Question: I am trying to create a flexible div with a background as shown below, any suggestions on how i can do it in css?

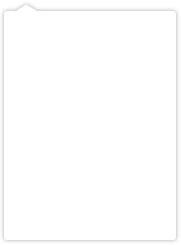
Answer: For best cross-browser compatibility I would suggest to cut the box into three pieces:

Top and bottom pieces are not changing. The middle one should have 3px height and full width and be repeated to the y-axis.
'''
<div id="shadowbox">
<div class="content">Your Content here</div>
<div id="boxending"><!-- --></div>
</div>
#shadowbox {
background: url(box_top_bg.gif) 0 0 no-repeat;
}
#shadowbox.content {
background: url(box_content_bg.gif) 0 0 repeat-y;
margin-top: //as high, as the top picture is
}
#boxending {
background: url(box_bottom_bg.gif) 0 0 no-repeat;
}
'''
If your are not using a reset stylsheet you might have a problem with the empty div showing up the line-height. Have a look at this!